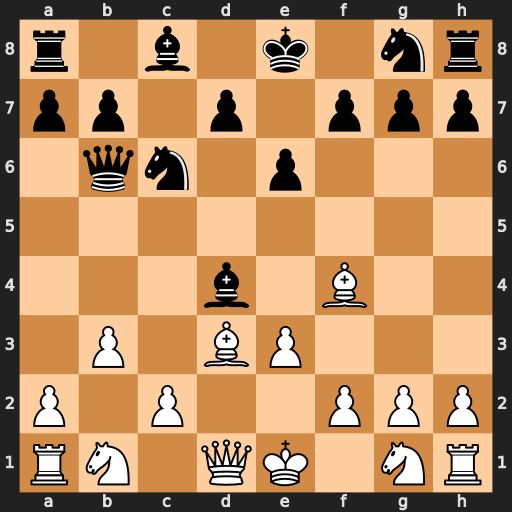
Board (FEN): r1b1k1nr/pp1p1ppp/1qn1p3/8/3b1B2/1P1BP3/P1P2PPP/RN1QK1NR
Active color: w
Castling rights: KQkq
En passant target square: -
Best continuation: exd4 Qxd4 Bd2 Qxa1 Bc3 Qxa2 Bxg7